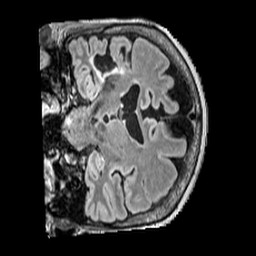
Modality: FLAIR
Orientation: coronal
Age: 62
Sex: female
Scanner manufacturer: siemens
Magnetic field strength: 3 T
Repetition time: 5 s
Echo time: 0.387 s